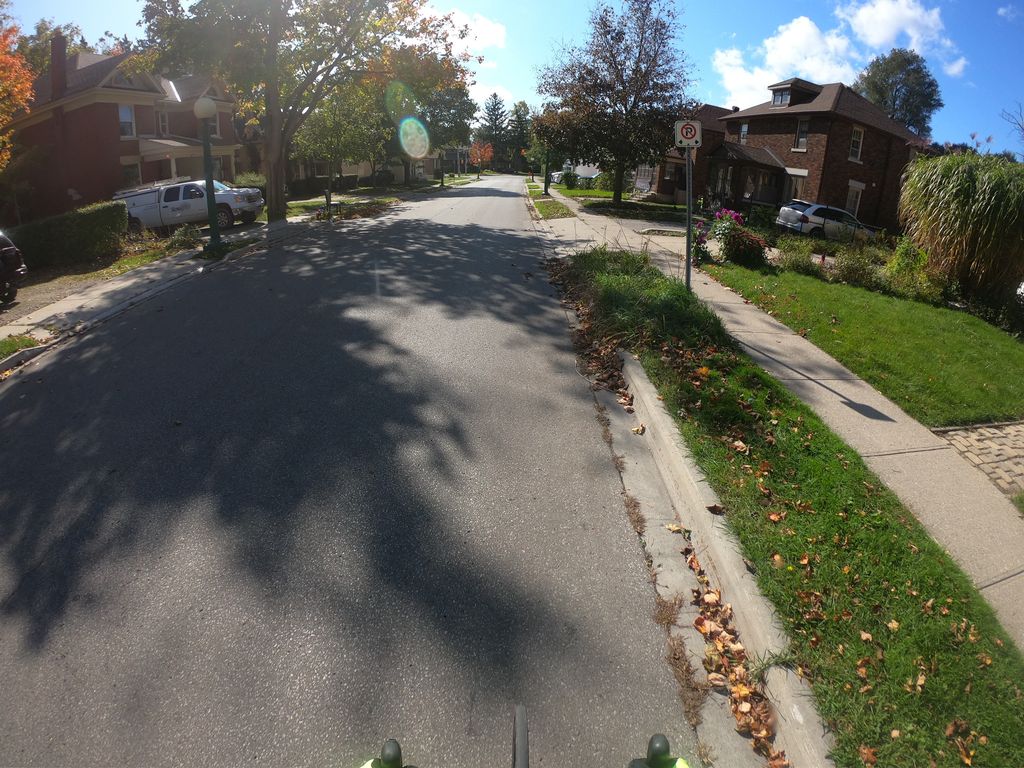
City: kitchener-waterloo